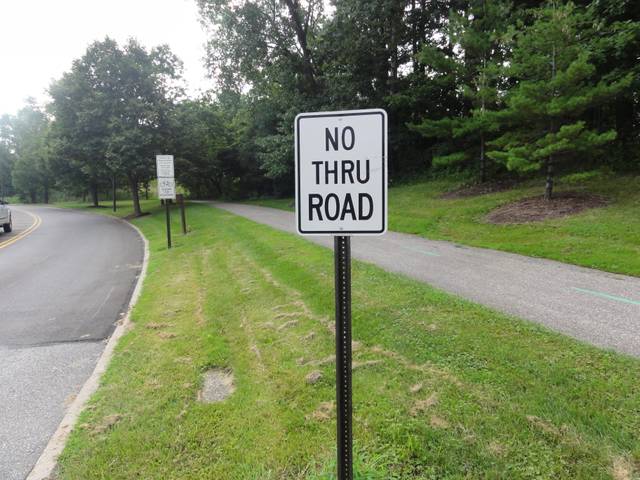
Region: United States
Coordinates: 41.446, -81.717